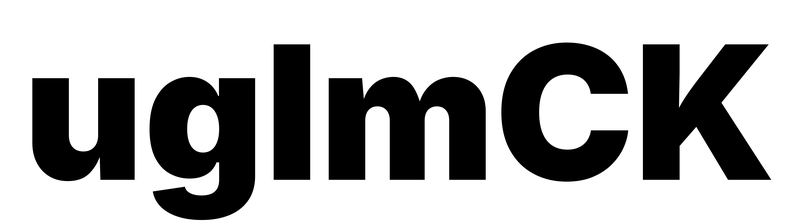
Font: Inter_Black